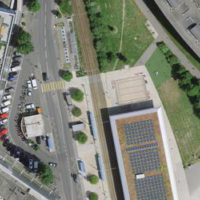
EUNIS habitat code: 57
Species observed at this site:
Clinopodium vulgare
Dianthus armeria
Diplotaxis muralis
Sedum album
Armadillidium nasatum